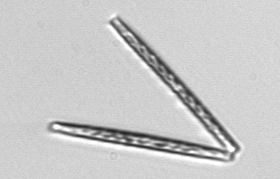
Label: Thalassionema